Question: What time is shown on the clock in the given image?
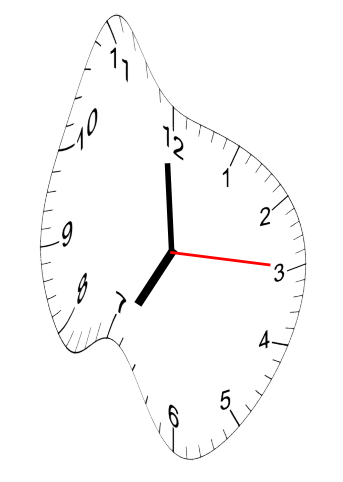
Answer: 06:59:15